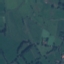
Land use / land cover class: Pasture